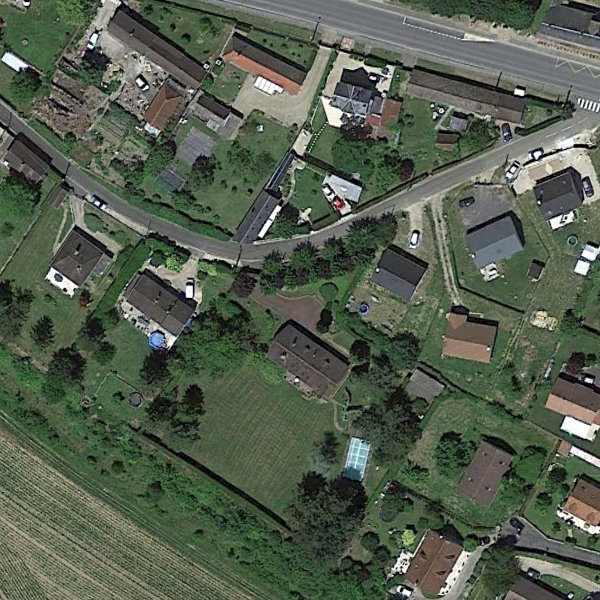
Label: MediumResidential